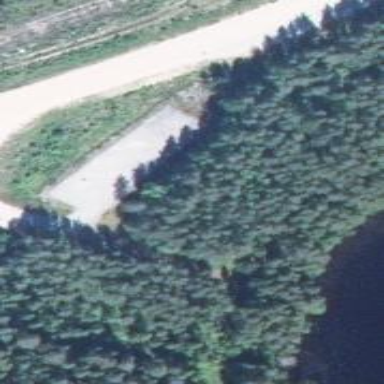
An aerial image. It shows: Rest area along the road.